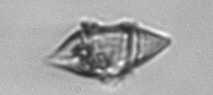
Label: Gyrodinium